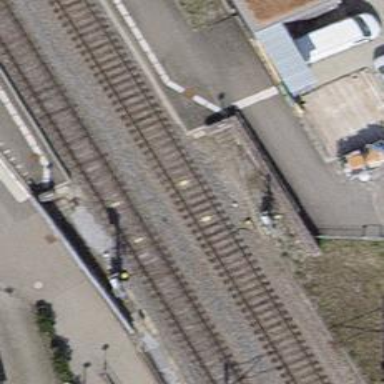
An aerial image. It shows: Railway signal.